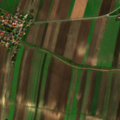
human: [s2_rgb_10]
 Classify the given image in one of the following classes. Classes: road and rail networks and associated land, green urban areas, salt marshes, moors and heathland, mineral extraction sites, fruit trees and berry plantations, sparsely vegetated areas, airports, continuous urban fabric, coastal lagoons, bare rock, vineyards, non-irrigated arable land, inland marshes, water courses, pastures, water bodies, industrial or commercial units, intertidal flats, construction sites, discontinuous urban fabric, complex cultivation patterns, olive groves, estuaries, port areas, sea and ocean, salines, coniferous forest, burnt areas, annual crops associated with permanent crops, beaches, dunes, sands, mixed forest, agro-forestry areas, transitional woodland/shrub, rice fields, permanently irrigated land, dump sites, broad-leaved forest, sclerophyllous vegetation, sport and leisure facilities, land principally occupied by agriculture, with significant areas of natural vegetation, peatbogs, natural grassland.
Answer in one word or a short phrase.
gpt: discontinuous urban fabric, non-irrigated arable land, vineyards